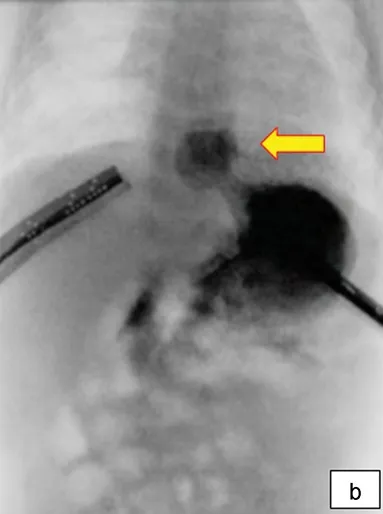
(a) Fetal magnetic resonance imaging shows a cystic lesion with slightly high intensity in true FISP and HASTE mode (arrow).
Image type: radiology (mri)